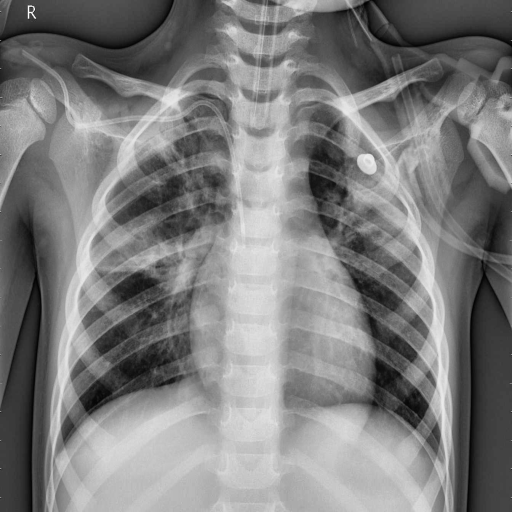
Finding: PNEUMONIA